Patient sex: M
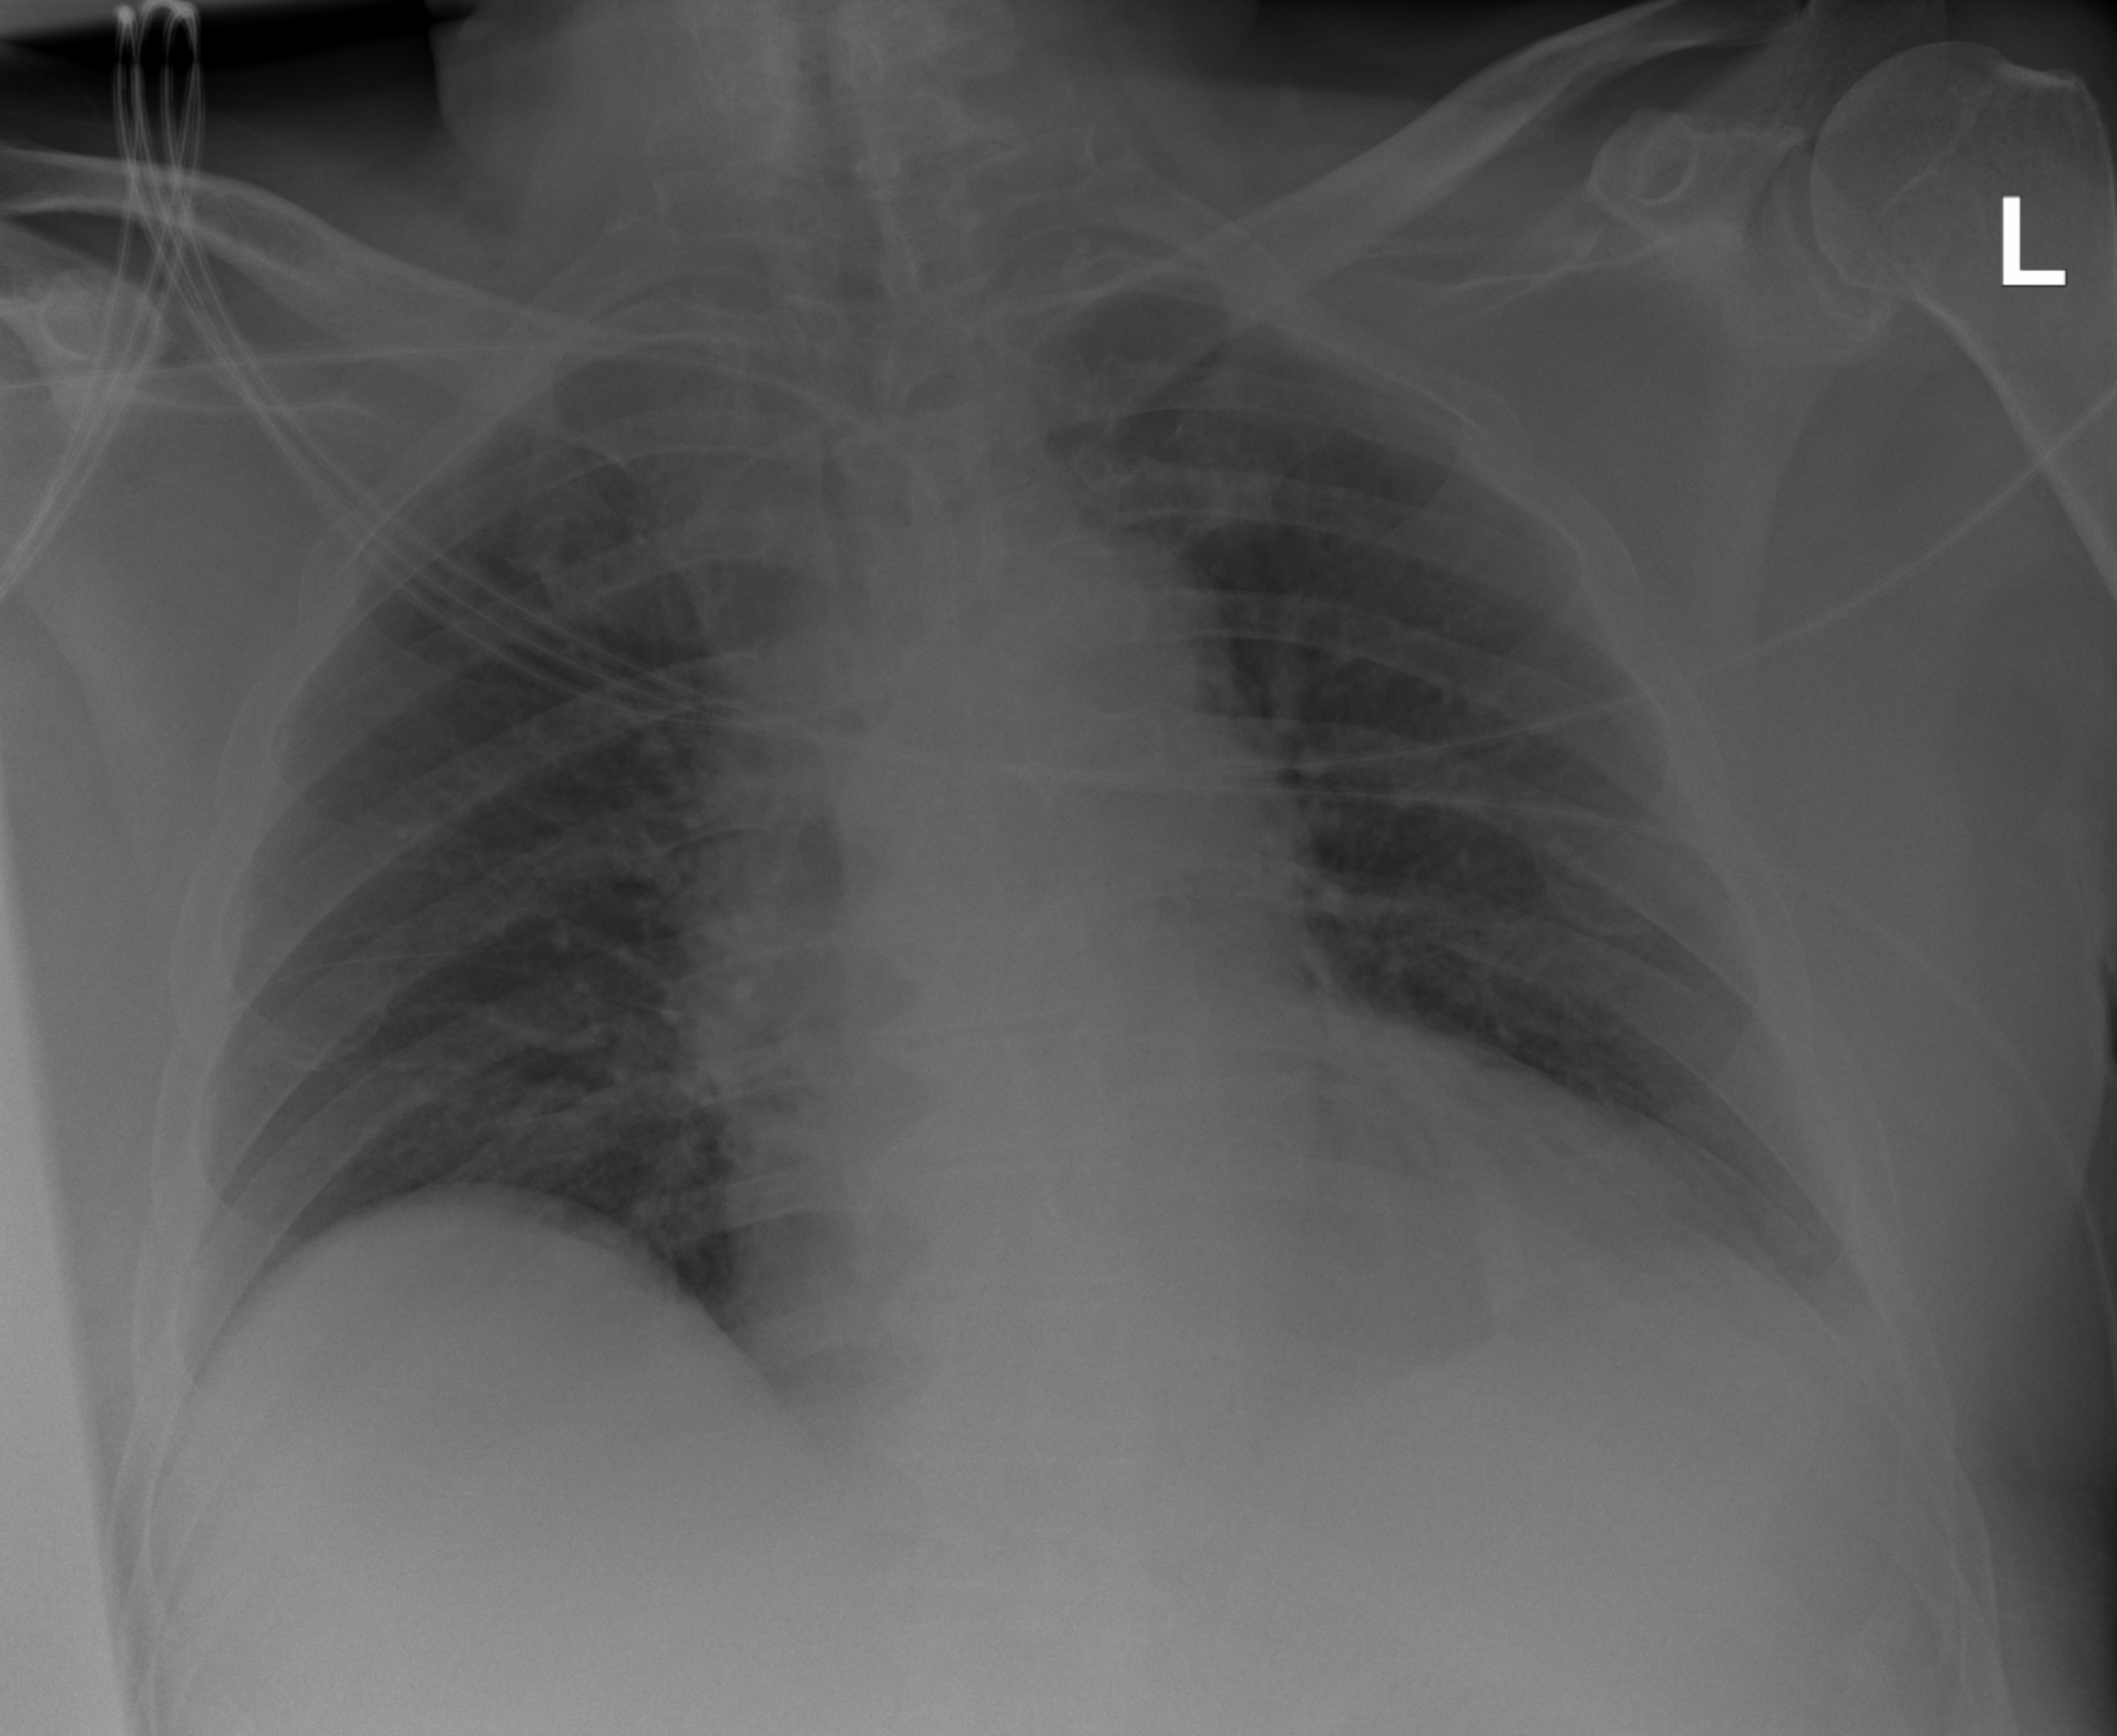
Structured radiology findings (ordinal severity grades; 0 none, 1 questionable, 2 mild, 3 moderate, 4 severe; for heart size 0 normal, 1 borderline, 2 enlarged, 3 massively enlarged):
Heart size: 2
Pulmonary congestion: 0
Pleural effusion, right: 0
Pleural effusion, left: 2
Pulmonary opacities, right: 0
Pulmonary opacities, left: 0
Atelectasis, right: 0
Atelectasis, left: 0